Field crop: maize
Growth stage: 2
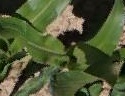
Species: maize